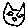
Label: cat